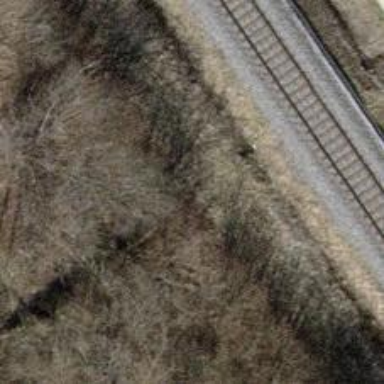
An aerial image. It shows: Culvert tunnel underneath ditch.